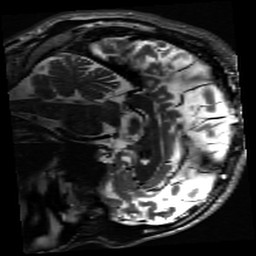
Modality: inplaneT2
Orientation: sagittal